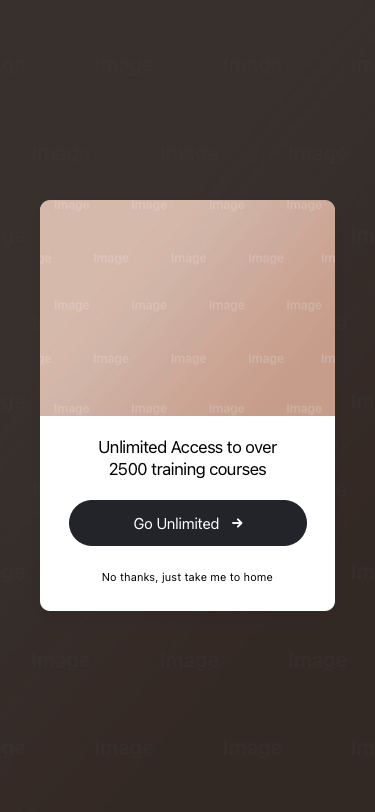
Text in this UI design:
Unlimited Access to over 2500 training courses
No thanks, just take me to home